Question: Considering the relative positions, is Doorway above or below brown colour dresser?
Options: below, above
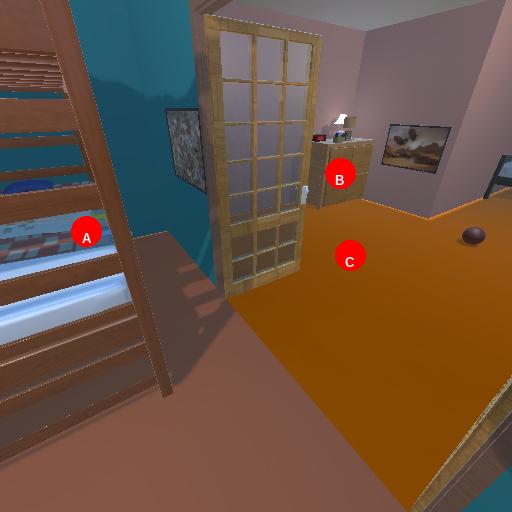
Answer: below